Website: apple
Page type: customer-info-address
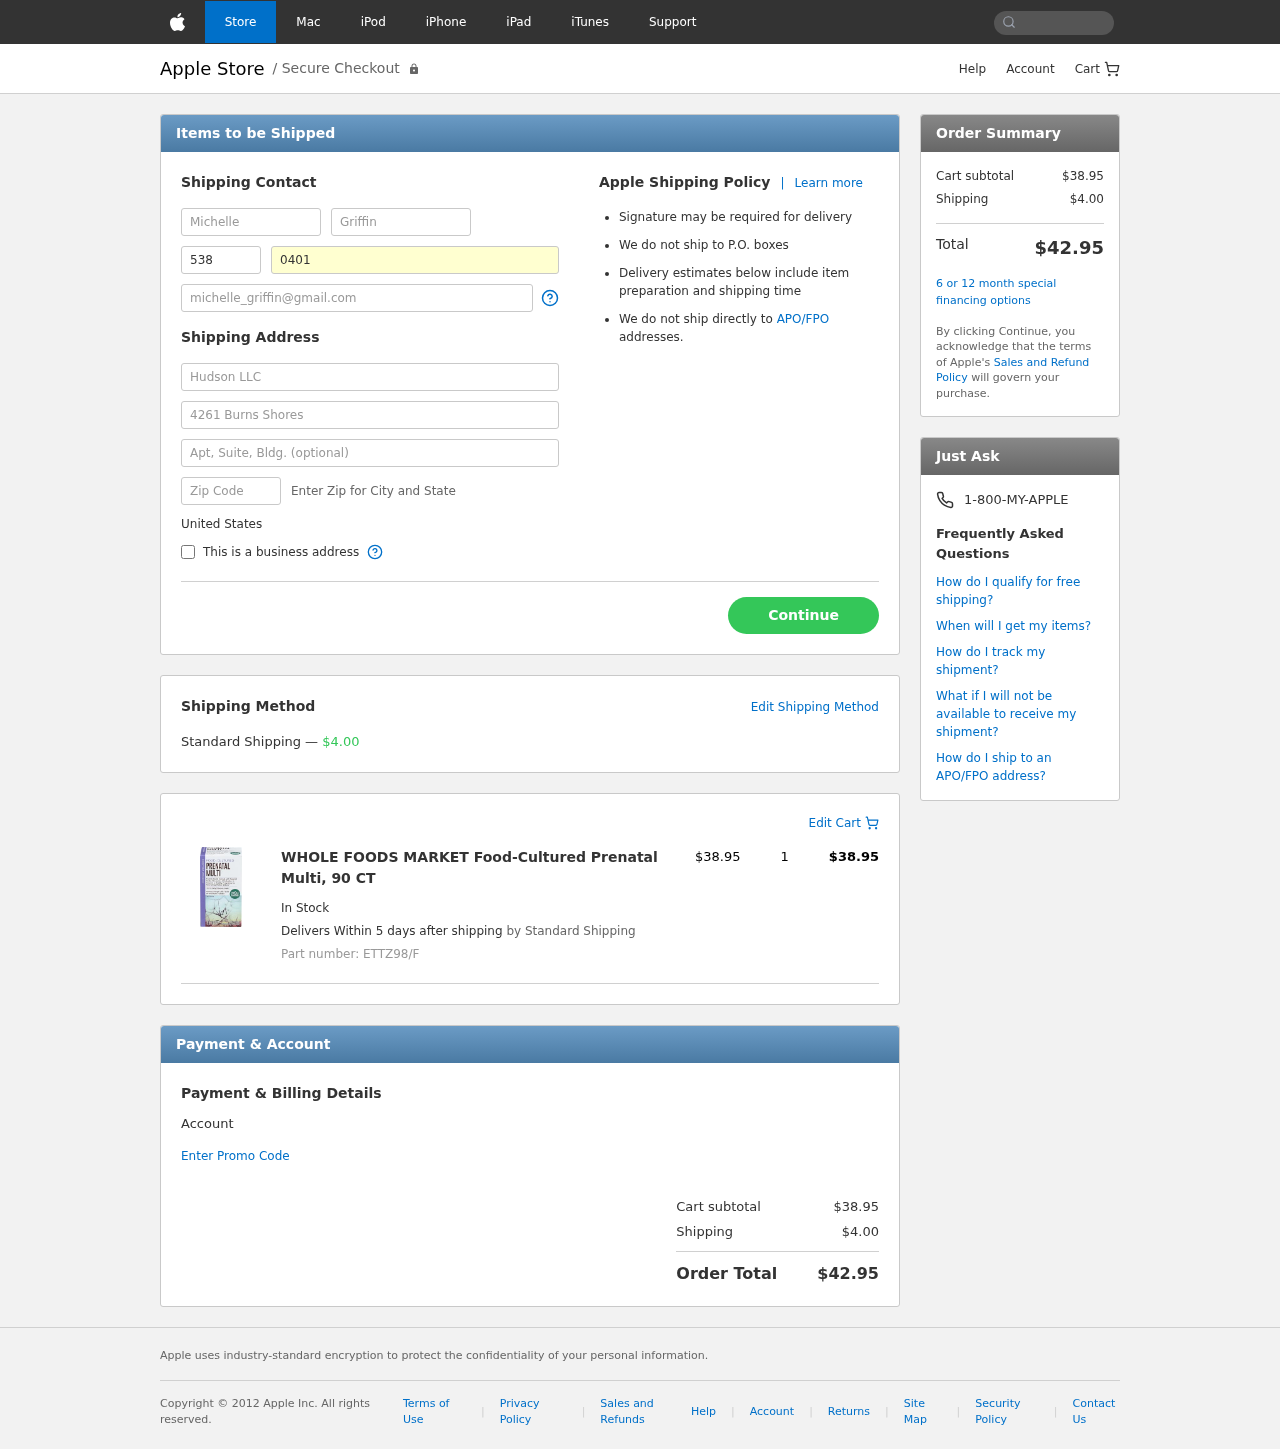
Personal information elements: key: PII_COUNTRY
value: United States
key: PII_FIRSTNAME
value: Michelle
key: PII_LASTNAME
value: Griffin
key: PII_PHONE_AREA
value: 538
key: PII_PHONE_LINE
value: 0401
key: PII_EMAIL
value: michelle_griffin@gmail.com
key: PII_COMPANY
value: Hudson LLC
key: PII_STREET
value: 4261 Burns Shores
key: PII_POSTCODE
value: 92218
Product elements: key: PRODUCT1_NAME
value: WHOLE FOODS MARKET Food-Cultured Prenatal Multi, 90 CT
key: PRODUCT1_PRICE
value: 38.95
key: PRODUCT1_QUANTITY
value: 1
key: PRODUCT1_SKU
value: ETTZ98/F
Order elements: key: ORDER_SHIPPING_COST
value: $4.00
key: ORDER_ITEM_TOTAL
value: $38.95
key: ORDER_SUBTOTAL
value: $38.95
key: ORDER_TOTAL
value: $42.95